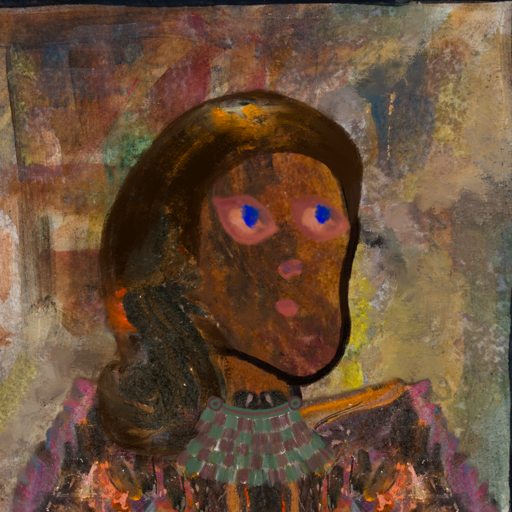
Background: Mosgoul, Head And Neck Side: Mosgoul, Face Side: Mother_And_Son_Mother, Bust: Gypsy_Queen, Hair Side: Gypsy_Queen, Head Accessory: Blank, Second Necklace: After_Raid, Necklace: Blank, Baby: Blank